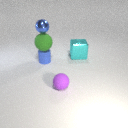
large cyan metal cube to the right of small purple rubber sphere